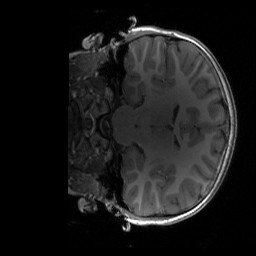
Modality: T1w
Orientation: coronal
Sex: female
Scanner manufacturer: siemens
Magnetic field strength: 3 T
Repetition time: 1.9 s
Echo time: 0.00243 s